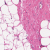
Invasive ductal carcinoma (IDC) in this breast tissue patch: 0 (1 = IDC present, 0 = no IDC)